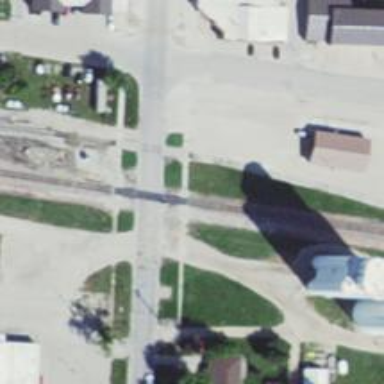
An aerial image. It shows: Rail spur service.